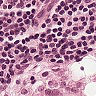
Metastatic tissue present: no